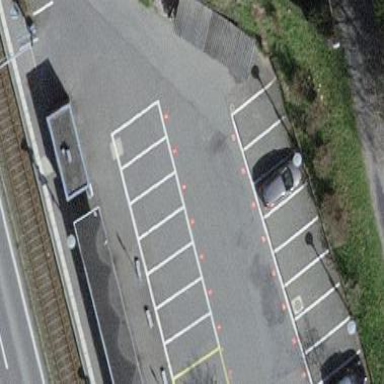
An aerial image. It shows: Street-side parking area.